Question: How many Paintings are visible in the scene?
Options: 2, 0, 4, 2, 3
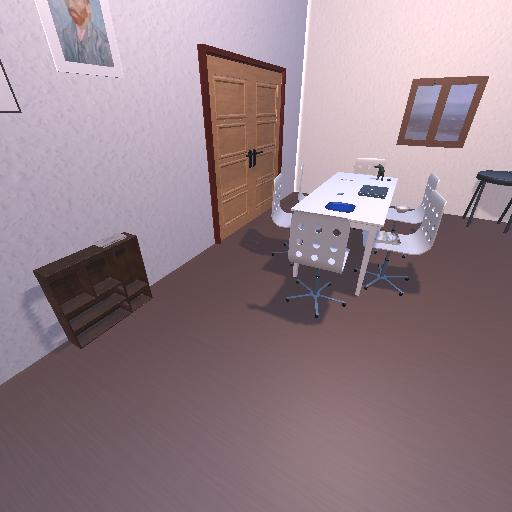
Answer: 2